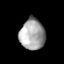
Tissue: prostate
Cell type: T cells
Senescence score: 0.2612
Nuclear area (px): 765
Mean DAPI intensity: 164.273